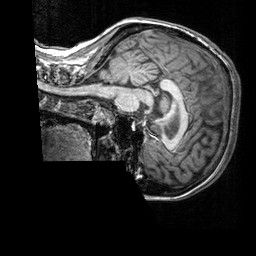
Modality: T1w
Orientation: sagittal
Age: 29
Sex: female
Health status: healthy
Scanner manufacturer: siemens
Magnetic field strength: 3 T
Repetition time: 2.3 s
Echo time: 0.00303 s